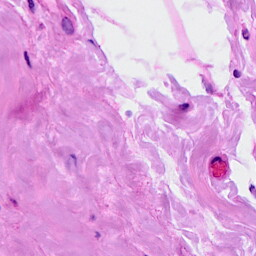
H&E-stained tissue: Breast